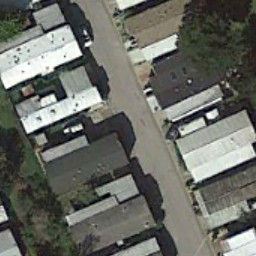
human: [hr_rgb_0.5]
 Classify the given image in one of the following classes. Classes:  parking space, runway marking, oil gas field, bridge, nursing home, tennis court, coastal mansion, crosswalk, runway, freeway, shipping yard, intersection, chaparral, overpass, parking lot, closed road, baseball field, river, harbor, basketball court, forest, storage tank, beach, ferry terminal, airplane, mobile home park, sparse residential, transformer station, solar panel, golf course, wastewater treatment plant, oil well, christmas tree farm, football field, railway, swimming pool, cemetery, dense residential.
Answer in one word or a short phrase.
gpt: mobile home park